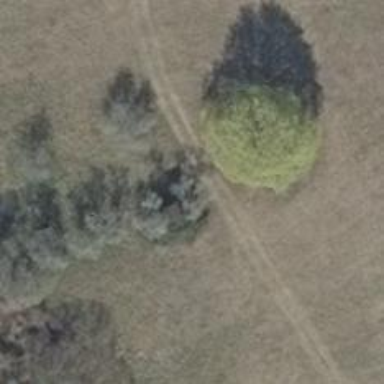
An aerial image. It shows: Hunting stand.